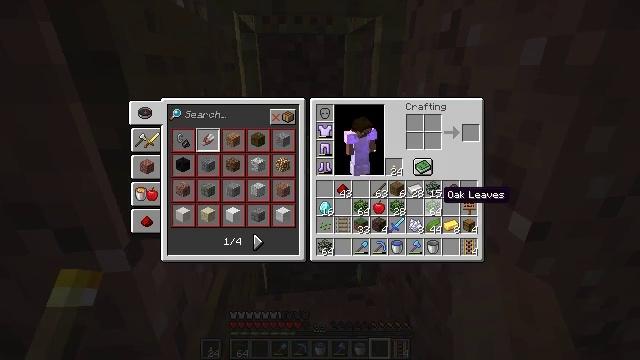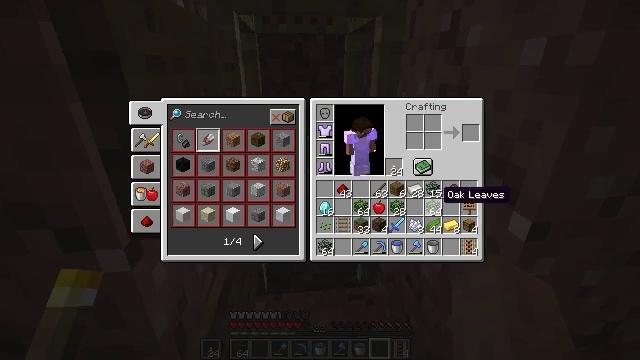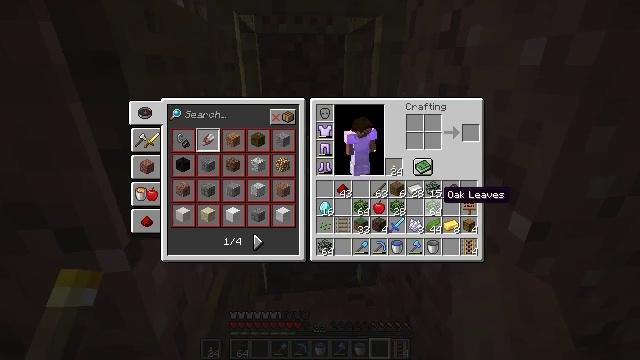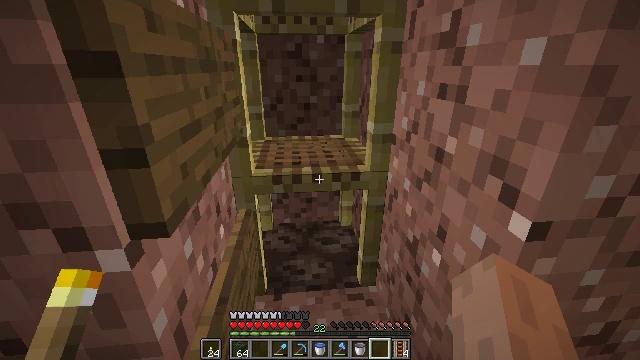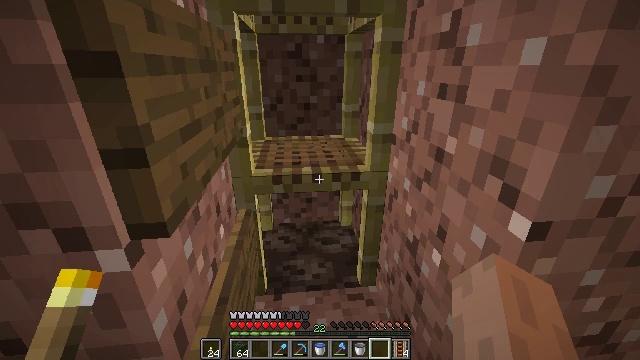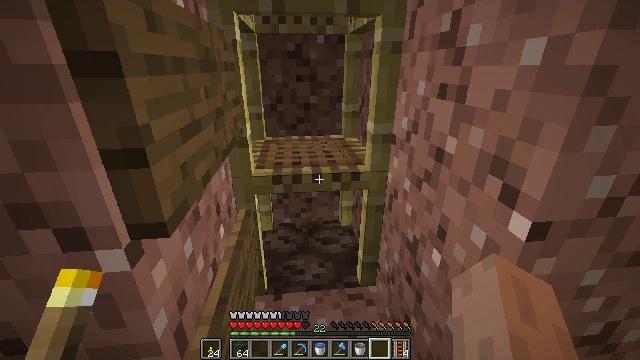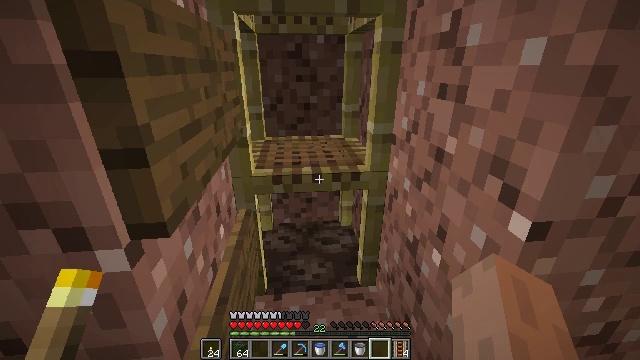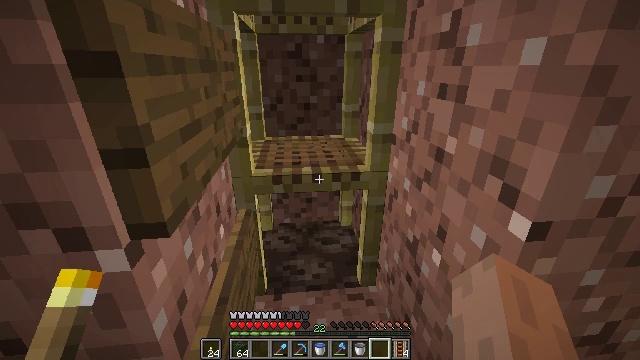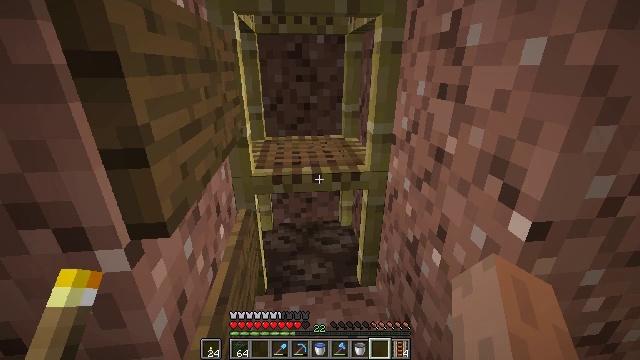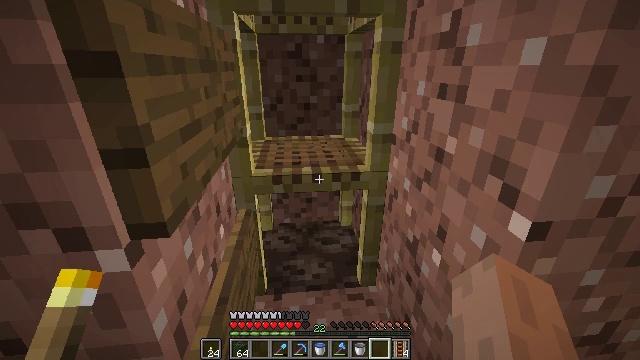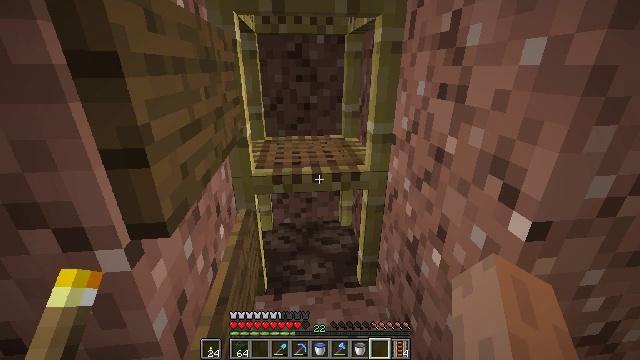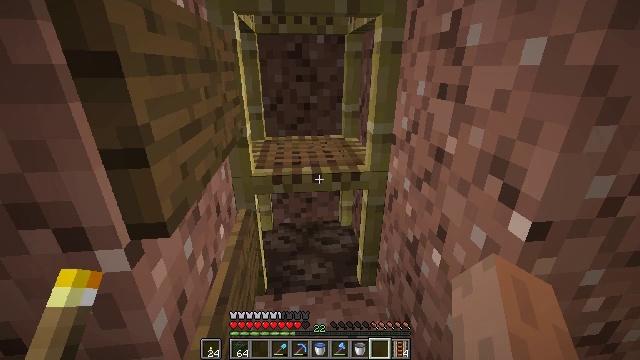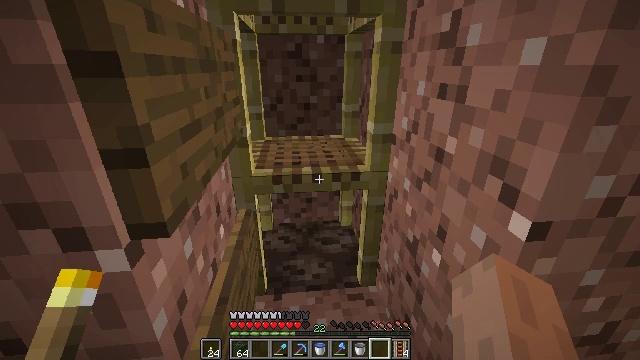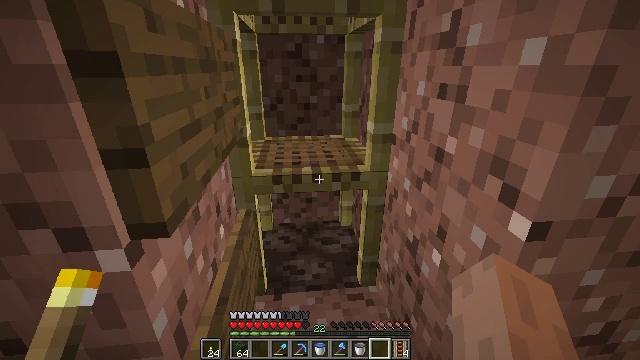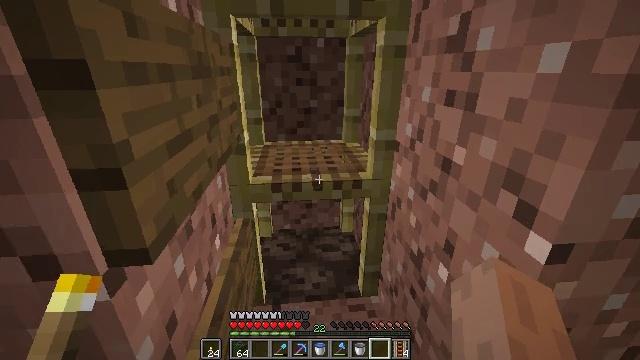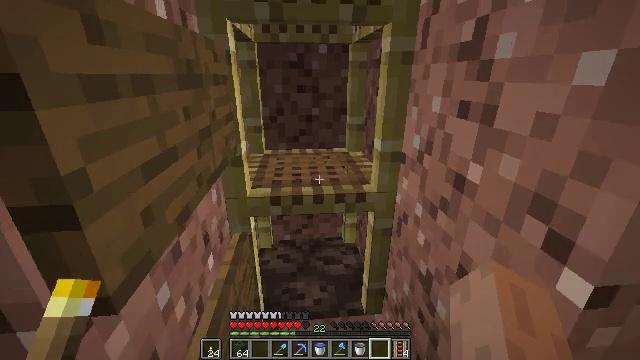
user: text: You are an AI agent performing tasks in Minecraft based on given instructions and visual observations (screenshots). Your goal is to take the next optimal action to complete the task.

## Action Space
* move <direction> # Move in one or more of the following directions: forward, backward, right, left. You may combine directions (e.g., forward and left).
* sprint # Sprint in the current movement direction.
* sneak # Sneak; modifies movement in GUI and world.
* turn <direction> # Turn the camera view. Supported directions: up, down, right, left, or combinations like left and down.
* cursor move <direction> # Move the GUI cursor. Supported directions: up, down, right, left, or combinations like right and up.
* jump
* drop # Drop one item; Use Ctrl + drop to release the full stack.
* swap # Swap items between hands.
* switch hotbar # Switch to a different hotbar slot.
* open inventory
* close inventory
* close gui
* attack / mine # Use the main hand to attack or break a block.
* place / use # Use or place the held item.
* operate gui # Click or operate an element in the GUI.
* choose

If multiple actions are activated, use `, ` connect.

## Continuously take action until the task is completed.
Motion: motion action
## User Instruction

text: Collect the ladder block.
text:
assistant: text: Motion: no_op
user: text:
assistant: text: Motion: no_op
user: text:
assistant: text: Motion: no_op
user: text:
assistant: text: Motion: no_op
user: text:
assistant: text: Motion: no_op
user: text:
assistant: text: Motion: no_op
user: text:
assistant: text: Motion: no_op
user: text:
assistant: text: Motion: no_op
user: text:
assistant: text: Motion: no_op
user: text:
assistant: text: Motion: no_op
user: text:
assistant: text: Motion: no_op
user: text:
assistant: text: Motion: no_op
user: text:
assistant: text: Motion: no_op
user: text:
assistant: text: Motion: move forward
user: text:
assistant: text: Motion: move forward, turn up
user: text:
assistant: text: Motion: move forward
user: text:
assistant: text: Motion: move forward
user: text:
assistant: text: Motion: move forward, turn left and up
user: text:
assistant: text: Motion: move forward, turn left and up
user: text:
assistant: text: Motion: move forward, turn up
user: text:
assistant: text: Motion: move forward, turn up
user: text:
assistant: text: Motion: turn left and up
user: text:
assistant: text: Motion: turn left and up
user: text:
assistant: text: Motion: turn left and up
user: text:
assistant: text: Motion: turn up
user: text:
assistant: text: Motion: turn right and up
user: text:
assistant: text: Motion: turn right and up
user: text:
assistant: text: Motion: turn right and up
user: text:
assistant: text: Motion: no_op
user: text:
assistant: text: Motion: no_op